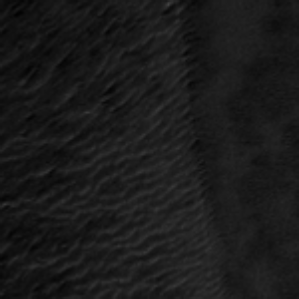
Label: frost